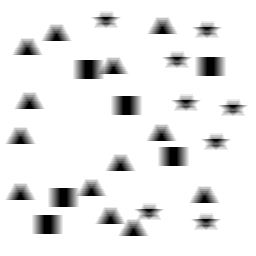
Squares: 6
Triangles: 13
Stars: 8
Total shapes: 27